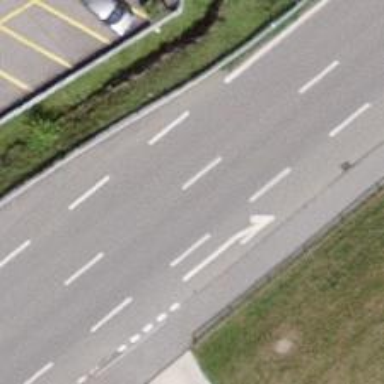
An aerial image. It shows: Primary highway with cycle track on the left side.